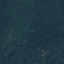
Label: Forest